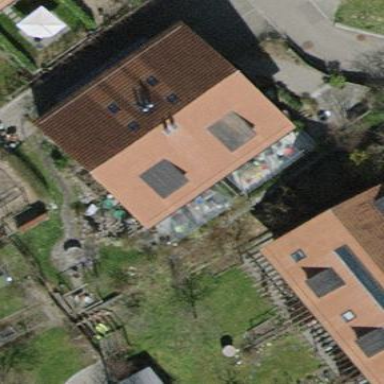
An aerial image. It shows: Semidetached house with tiled roof.